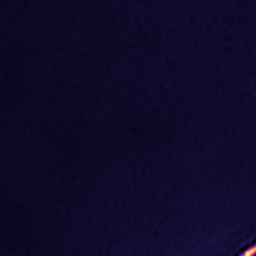
Label: Super-resolution ER image